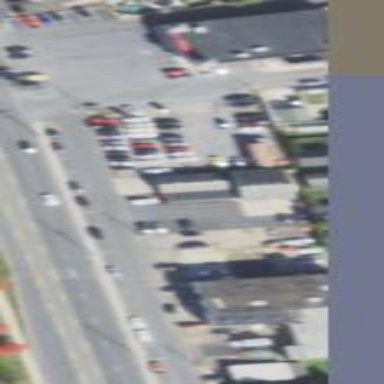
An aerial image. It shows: Commercial area.